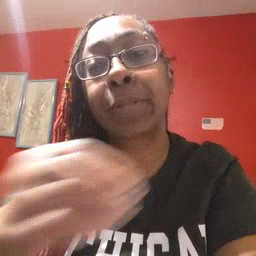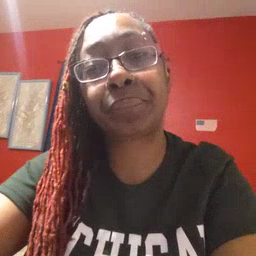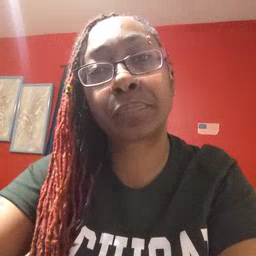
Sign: napkin